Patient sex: M
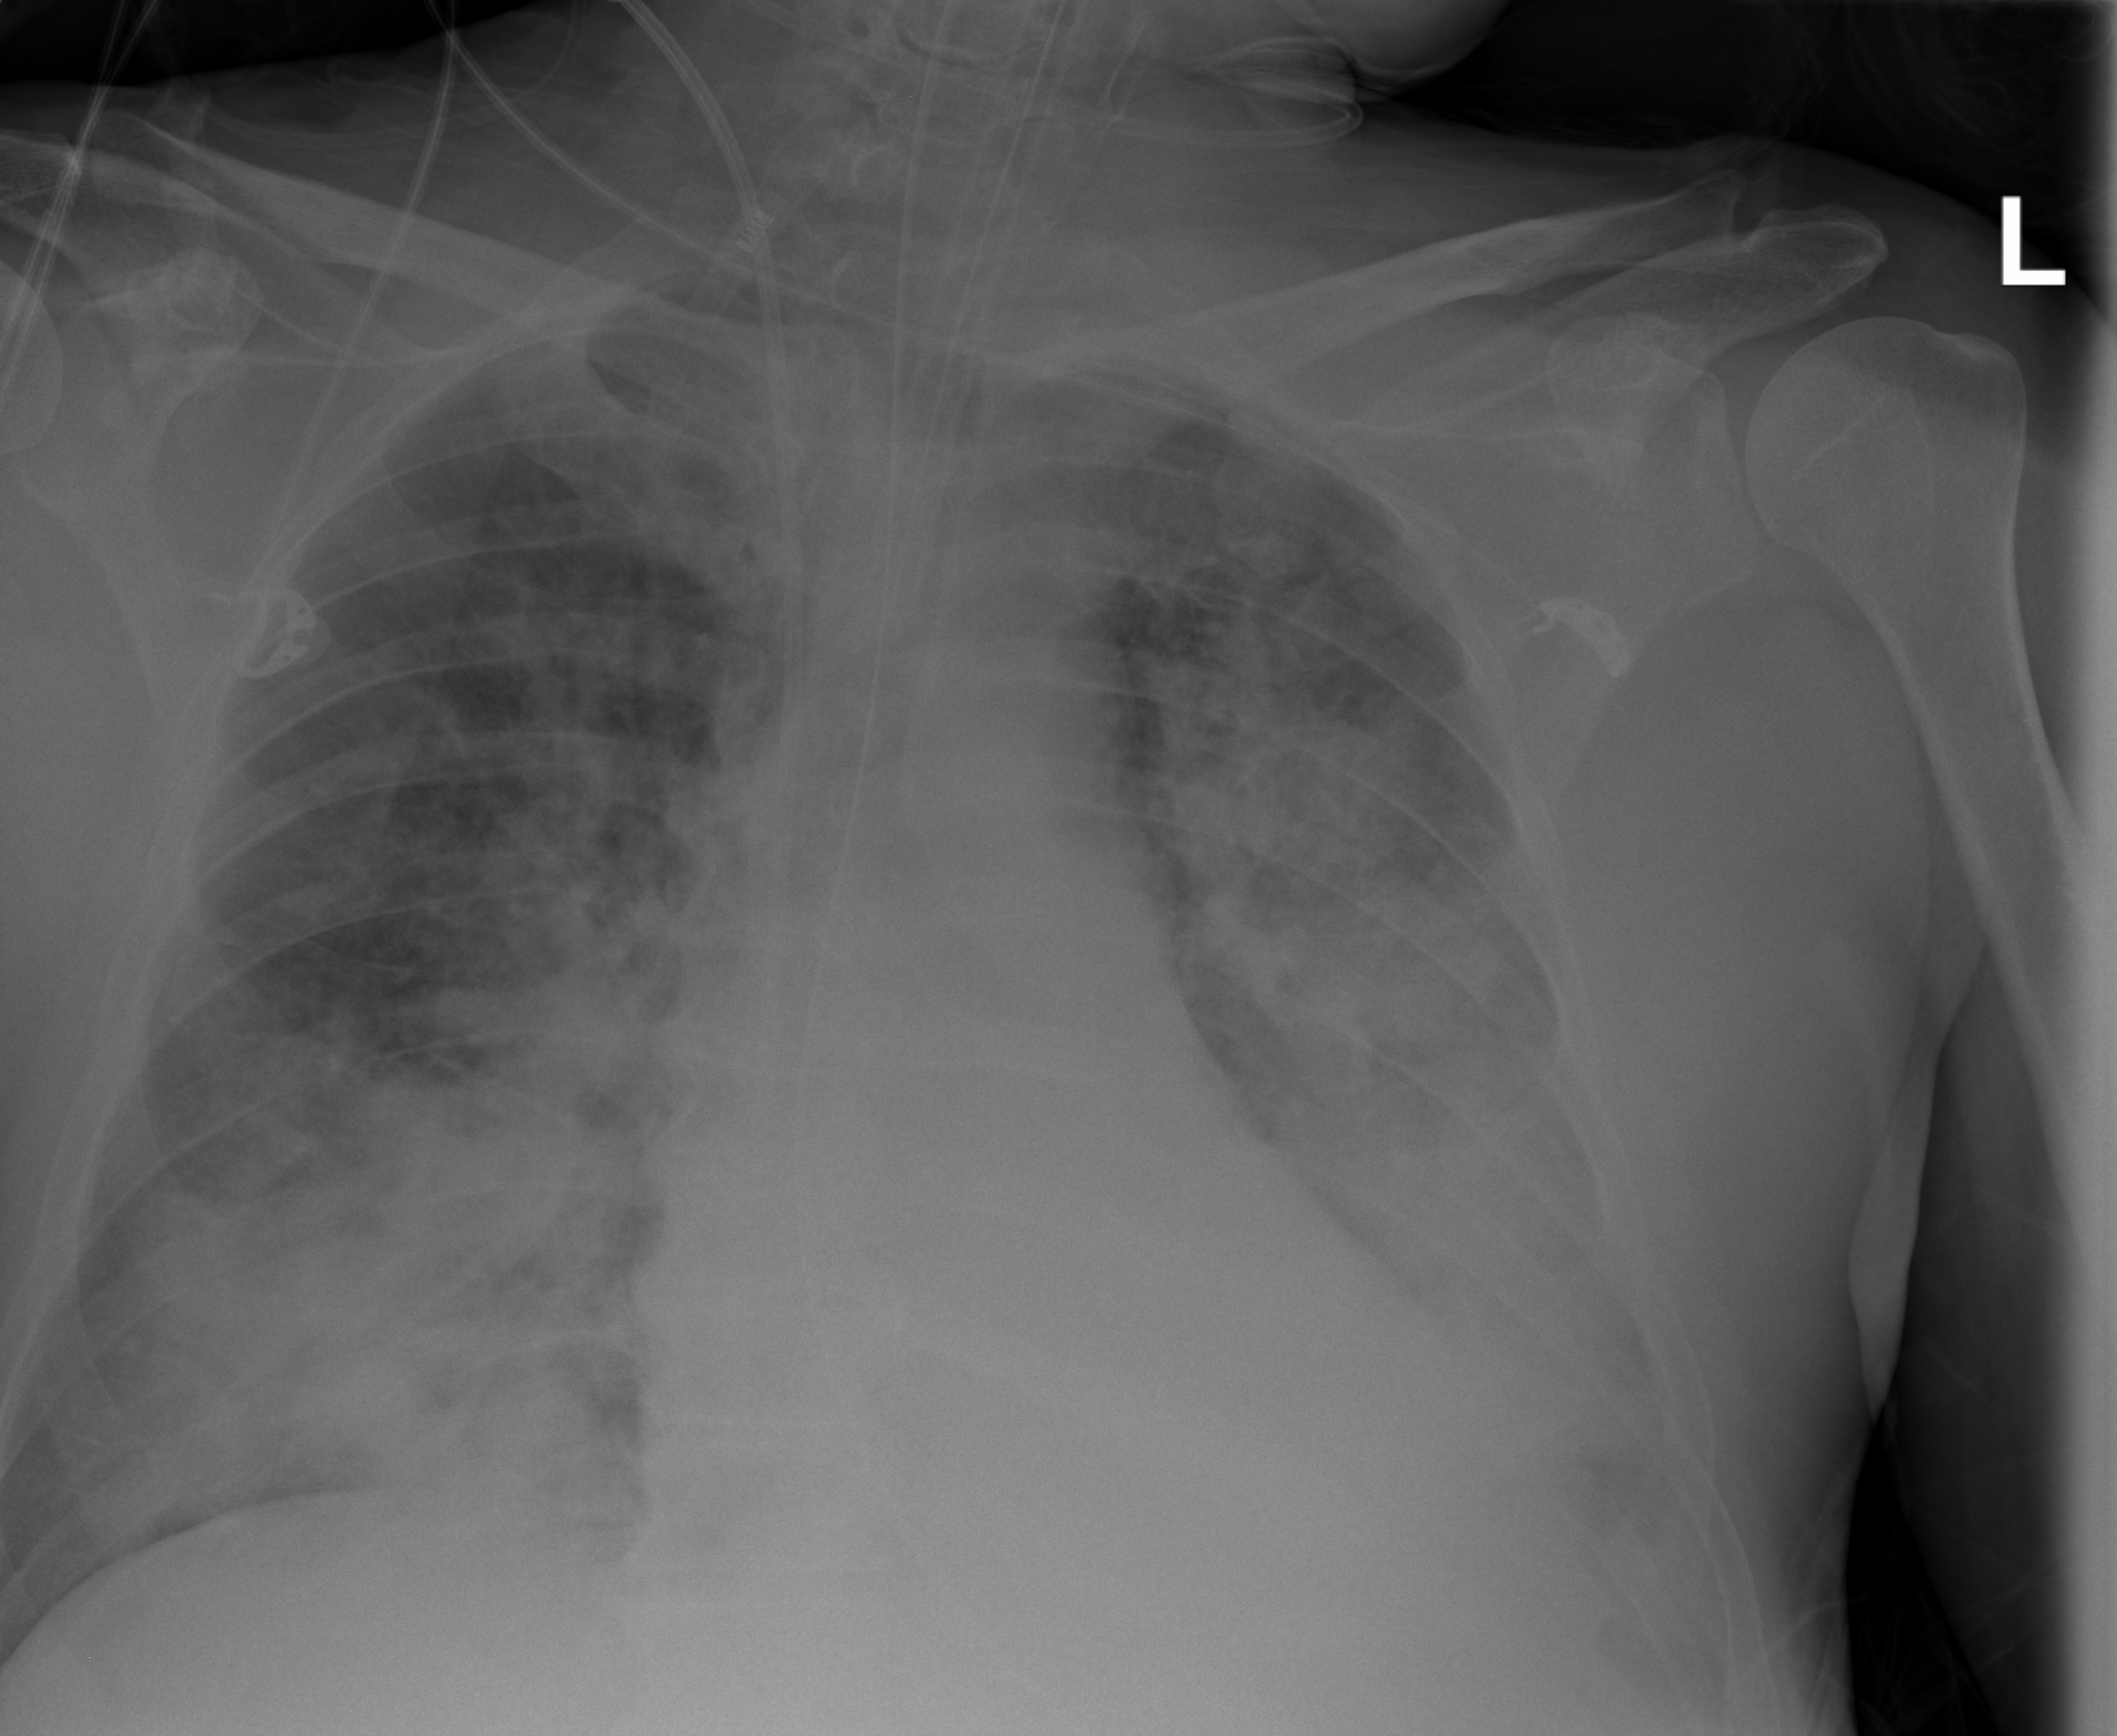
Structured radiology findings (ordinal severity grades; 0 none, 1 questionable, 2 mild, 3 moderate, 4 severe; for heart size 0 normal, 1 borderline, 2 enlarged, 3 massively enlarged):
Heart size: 0
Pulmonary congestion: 2
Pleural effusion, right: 0
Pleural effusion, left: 2
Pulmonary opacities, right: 3
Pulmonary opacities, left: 3
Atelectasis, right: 3
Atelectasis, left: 3